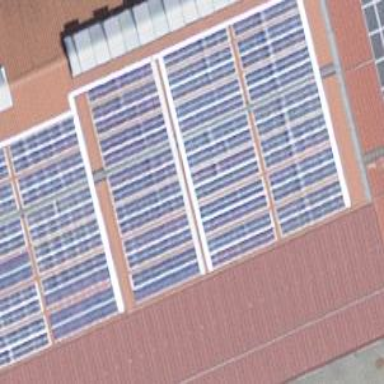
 consisting of solar photovoltaic panels."